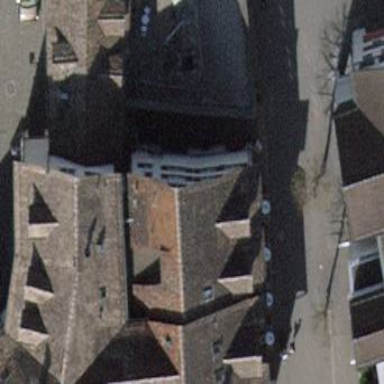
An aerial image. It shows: Saltbox-shaped apartment building with roof made of roof tiles.